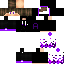
A male human skin with dark skin, wearing brown long hair dressed in a blue hoodie and black pants, featuring a closed mouth.